Question: An example of what I'm looking to do is on <URL> . If you search for Manchester to Leeds, you'll see that it highlights in pink the district area covered by Manchester.
When you select Salford as the from address, it will highlight Salford district. I'm not really too sure where to start.
Here's a screenshot of what I mean:

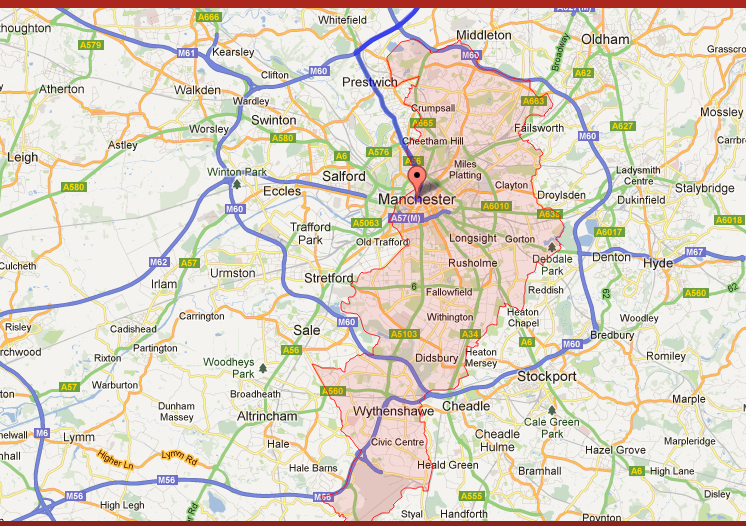
Answer: You need a ressource where you can get the boundaries for that area and create a polygon based on it.
In this special case these data are returned by an request via AJAX to <URL>, when you inspect the response you'll see that the 'district.enc'-property of the returned object contains an encoded polyline which defines the outline for the highlighted area.